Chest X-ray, PA view. Patient: 55 years old, sex F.
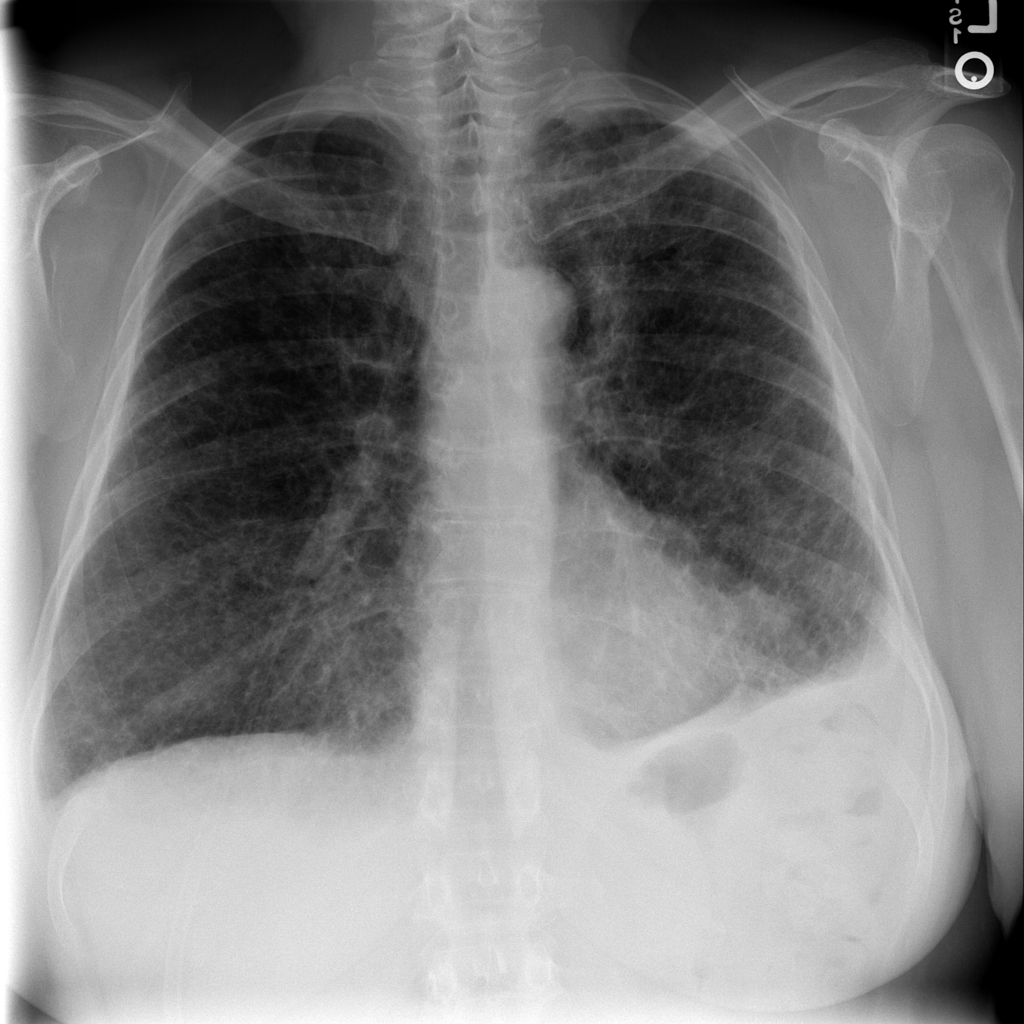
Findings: No Finding